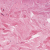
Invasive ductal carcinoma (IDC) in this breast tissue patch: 0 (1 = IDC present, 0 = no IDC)